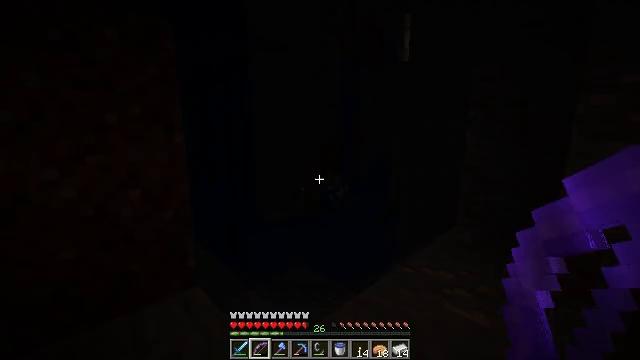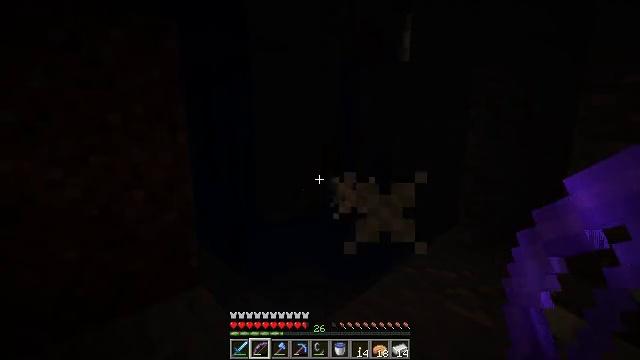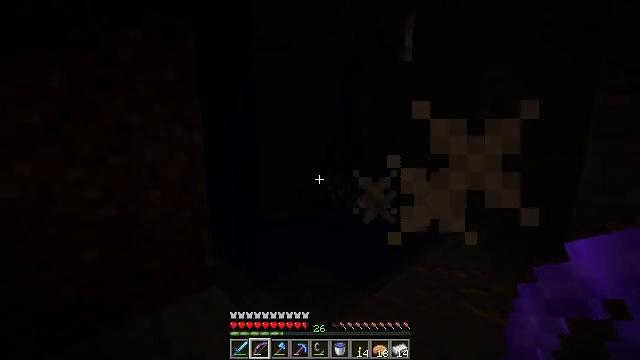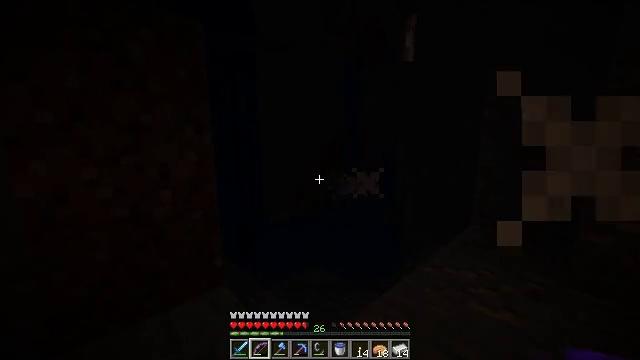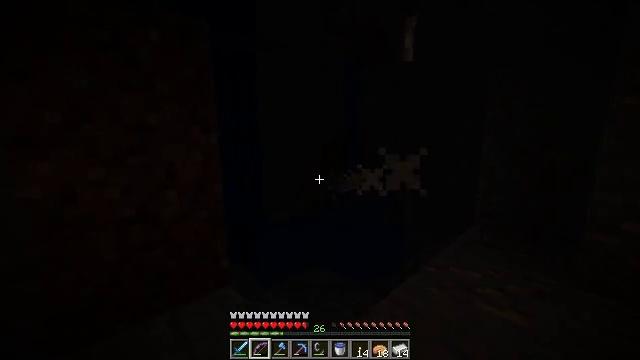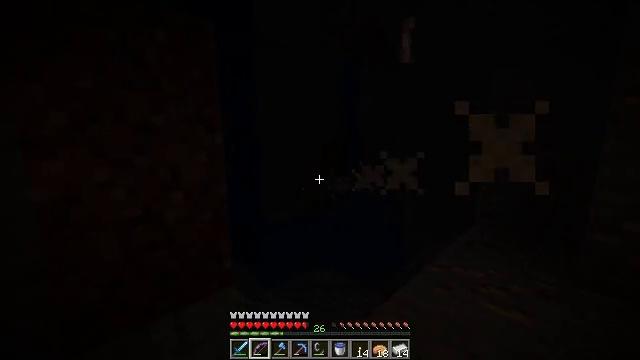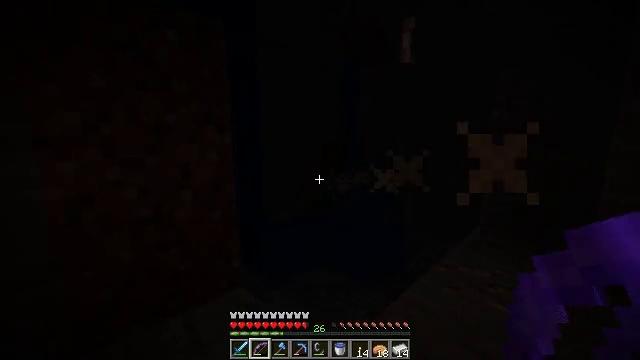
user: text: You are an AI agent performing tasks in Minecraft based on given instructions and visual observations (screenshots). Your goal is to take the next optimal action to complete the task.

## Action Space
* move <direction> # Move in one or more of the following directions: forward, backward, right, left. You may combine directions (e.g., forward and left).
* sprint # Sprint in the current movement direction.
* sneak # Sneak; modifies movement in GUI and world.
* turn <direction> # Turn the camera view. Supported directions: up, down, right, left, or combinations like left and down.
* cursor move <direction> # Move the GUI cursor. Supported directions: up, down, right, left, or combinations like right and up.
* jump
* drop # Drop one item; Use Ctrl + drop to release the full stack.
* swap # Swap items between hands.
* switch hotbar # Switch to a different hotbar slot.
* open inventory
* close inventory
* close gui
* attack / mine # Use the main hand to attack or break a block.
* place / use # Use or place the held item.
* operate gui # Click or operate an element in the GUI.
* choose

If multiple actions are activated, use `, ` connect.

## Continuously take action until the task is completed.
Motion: motion action
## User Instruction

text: Combat the zombie.
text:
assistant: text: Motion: move left, sneak, use / place
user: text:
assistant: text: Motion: move left, sneak, use / place
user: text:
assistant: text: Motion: move left, sneak, use / place
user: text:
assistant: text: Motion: move left, sneak, use / place
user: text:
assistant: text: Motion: move left, sneak, use / place
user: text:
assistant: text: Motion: sneak, use / place
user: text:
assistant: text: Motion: sneak, use / place